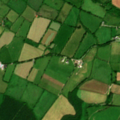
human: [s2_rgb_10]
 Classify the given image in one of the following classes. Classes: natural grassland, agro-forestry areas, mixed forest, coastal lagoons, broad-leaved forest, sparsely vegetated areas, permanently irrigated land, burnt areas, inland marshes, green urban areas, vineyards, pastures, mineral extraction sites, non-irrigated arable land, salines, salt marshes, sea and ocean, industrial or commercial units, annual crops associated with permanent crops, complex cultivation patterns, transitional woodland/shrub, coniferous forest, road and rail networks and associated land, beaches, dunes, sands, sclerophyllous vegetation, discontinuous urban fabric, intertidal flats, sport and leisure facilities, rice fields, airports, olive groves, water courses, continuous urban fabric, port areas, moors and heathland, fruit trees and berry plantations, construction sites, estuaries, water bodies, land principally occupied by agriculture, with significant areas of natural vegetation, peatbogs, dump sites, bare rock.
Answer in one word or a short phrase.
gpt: pastures, land principally occupied by agriculture, with significant areas of natural vegetation, transitional woodland/shrub